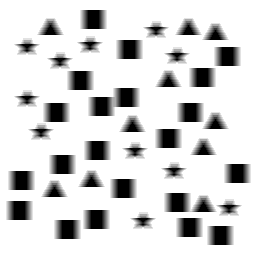
Squares: 21
Triangles: 10
Stars: 11
Total shapes: 42